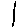
Label: line